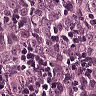
Metastatic tissue present: yes